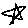
Label: star